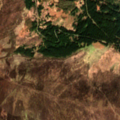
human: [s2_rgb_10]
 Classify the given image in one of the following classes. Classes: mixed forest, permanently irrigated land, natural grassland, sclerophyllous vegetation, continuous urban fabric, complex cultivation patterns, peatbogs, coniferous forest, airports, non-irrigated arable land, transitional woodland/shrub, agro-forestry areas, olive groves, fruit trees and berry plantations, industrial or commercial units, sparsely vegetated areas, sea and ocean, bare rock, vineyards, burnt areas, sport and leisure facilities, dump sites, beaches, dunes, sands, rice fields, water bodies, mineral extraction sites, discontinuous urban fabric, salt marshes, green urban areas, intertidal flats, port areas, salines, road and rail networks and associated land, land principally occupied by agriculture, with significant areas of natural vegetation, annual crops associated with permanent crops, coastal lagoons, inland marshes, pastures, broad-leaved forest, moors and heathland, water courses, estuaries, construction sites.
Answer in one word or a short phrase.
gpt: coniferous forest, moors and heathland, transitional woodland/shrub, burnt areas, peatbogs